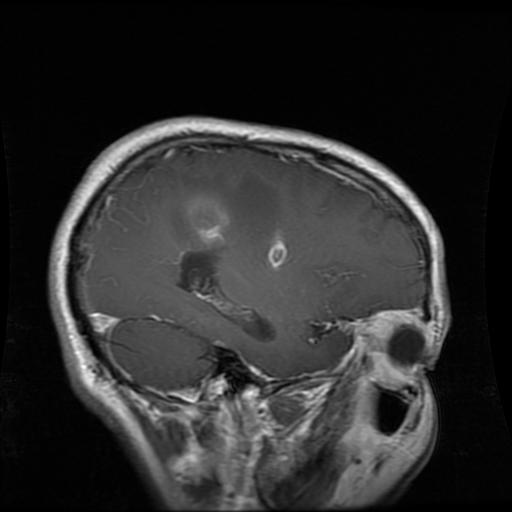
Label: glioma